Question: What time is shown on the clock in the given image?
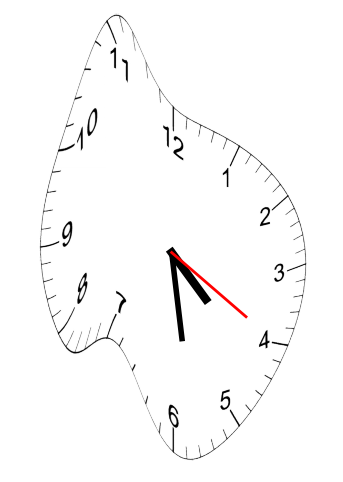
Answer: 04:28:20